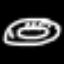
Label: donut